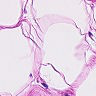
Metastatic tissue present: no